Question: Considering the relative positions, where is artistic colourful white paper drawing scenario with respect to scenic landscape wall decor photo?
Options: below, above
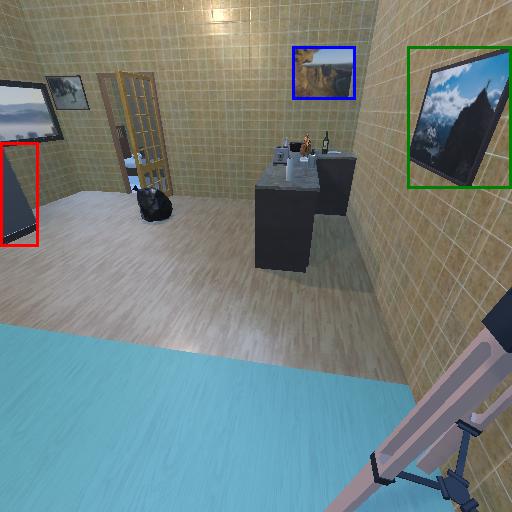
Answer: below